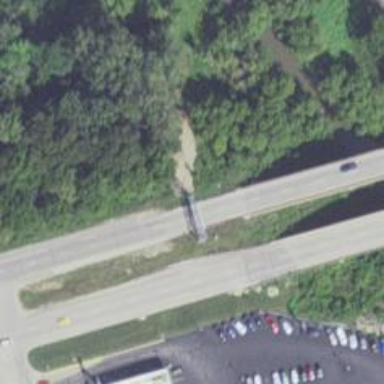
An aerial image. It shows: Bridge crossing over highway trunk expressway.